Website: ulta-beauty
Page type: account-selection
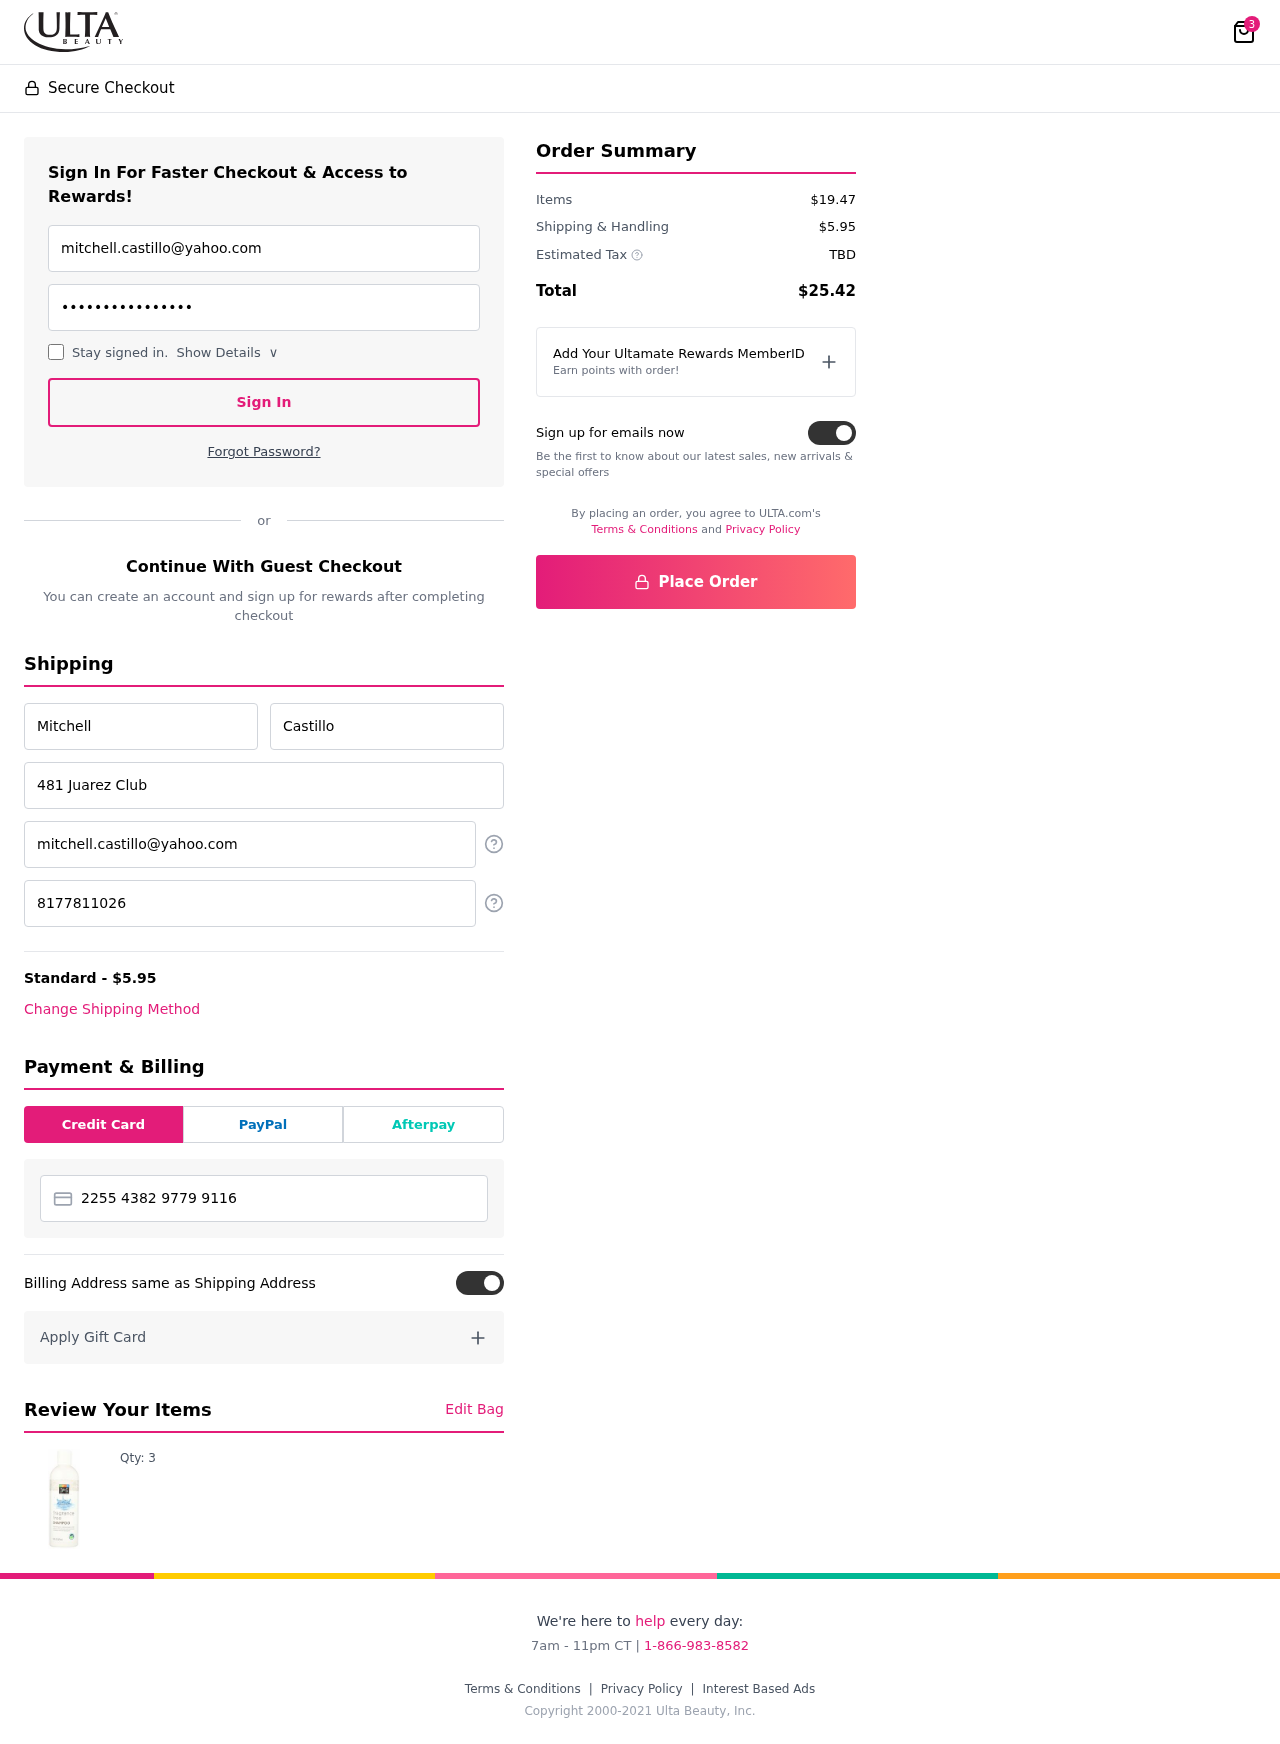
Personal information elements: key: PII_CARD_NUMBER
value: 2255 4382 9779 9116
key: PII_EMAIL
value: mitchell.castillo@yahoo.com
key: PII_EMAIL2
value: mitchell.castillo@yahoo.com
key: PII_FIRSTNAME
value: Mitchell
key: PII_LASTNAME
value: Castillo
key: PII_PHONE
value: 8177811026
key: PII_STREET
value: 481 Juarez Club
Product elements: key: PRODUCT1_QUANTITY
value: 3
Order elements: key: ORDER_NUM_ITEMS
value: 3
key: ORDER_SHIPPING_COST
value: $5.95
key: ORDER_SUBTOTAL
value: $19.47
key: ORDER_TAX
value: TBD
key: ORDER_TOTAL
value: $25.42